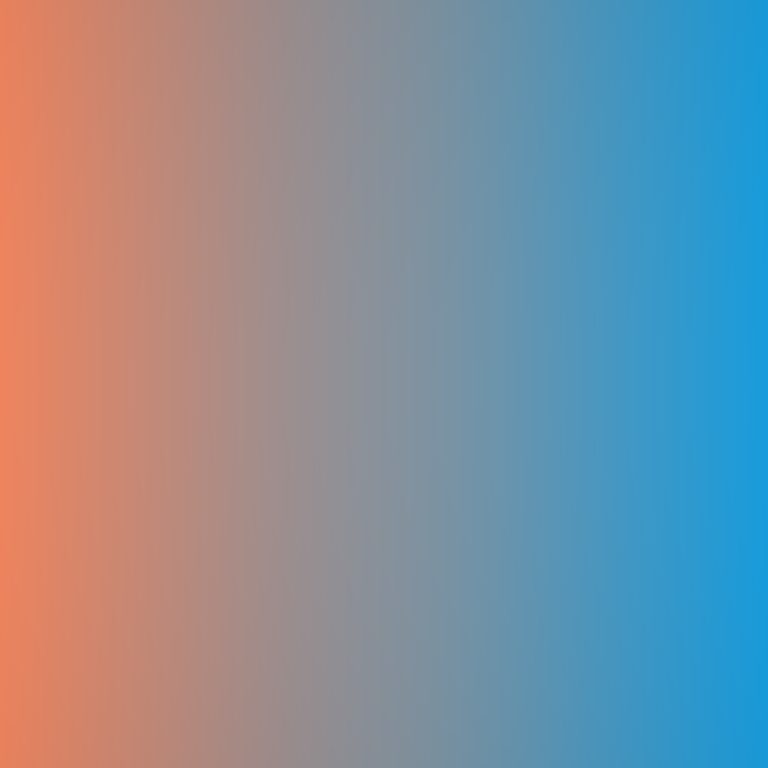
Abstract light effect, smooth gradient from warm orange to cool blue, calm atmosphere, soft glow, no room, no furniture, no objects.